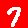
Digit: 7